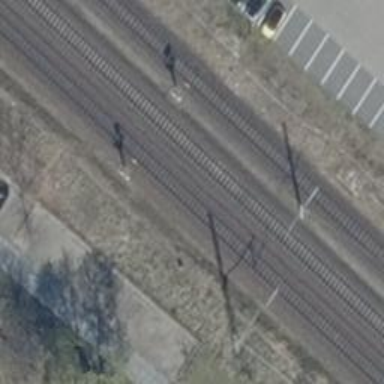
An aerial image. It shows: Railway signal.